Interaction volume radius: 5 \u00c5
Interaction volume height: 15 \u00c5
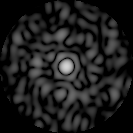
Disorder parameter: 0.8353